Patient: sex M, age 42
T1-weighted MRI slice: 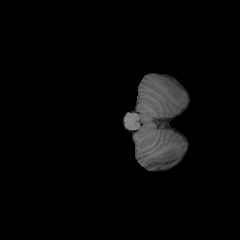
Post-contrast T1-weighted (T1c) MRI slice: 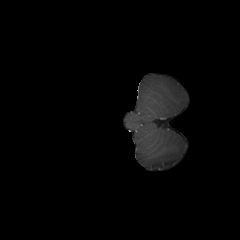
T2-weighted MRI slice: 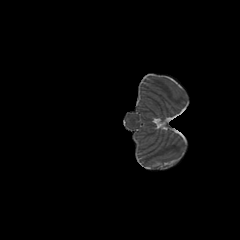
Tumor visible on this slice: no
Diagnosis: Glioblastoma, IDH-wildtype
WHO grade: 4